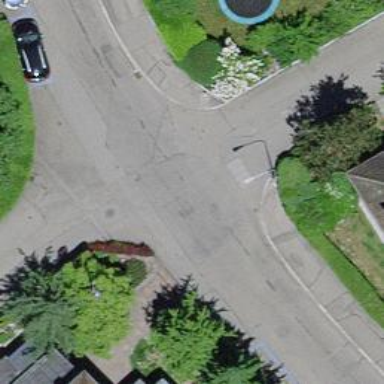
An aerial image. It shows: Residential road with asphalt surface. The sidewalk on the right also has asphalt surface.